Field crop: tomato
Growth stage: 1
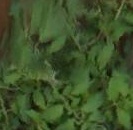
Species: tomato